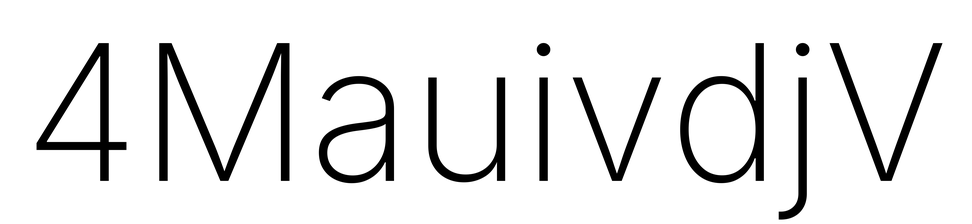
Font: Inter_ExtraLight